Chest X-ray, AP view. Patient: 21 years old, sex M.
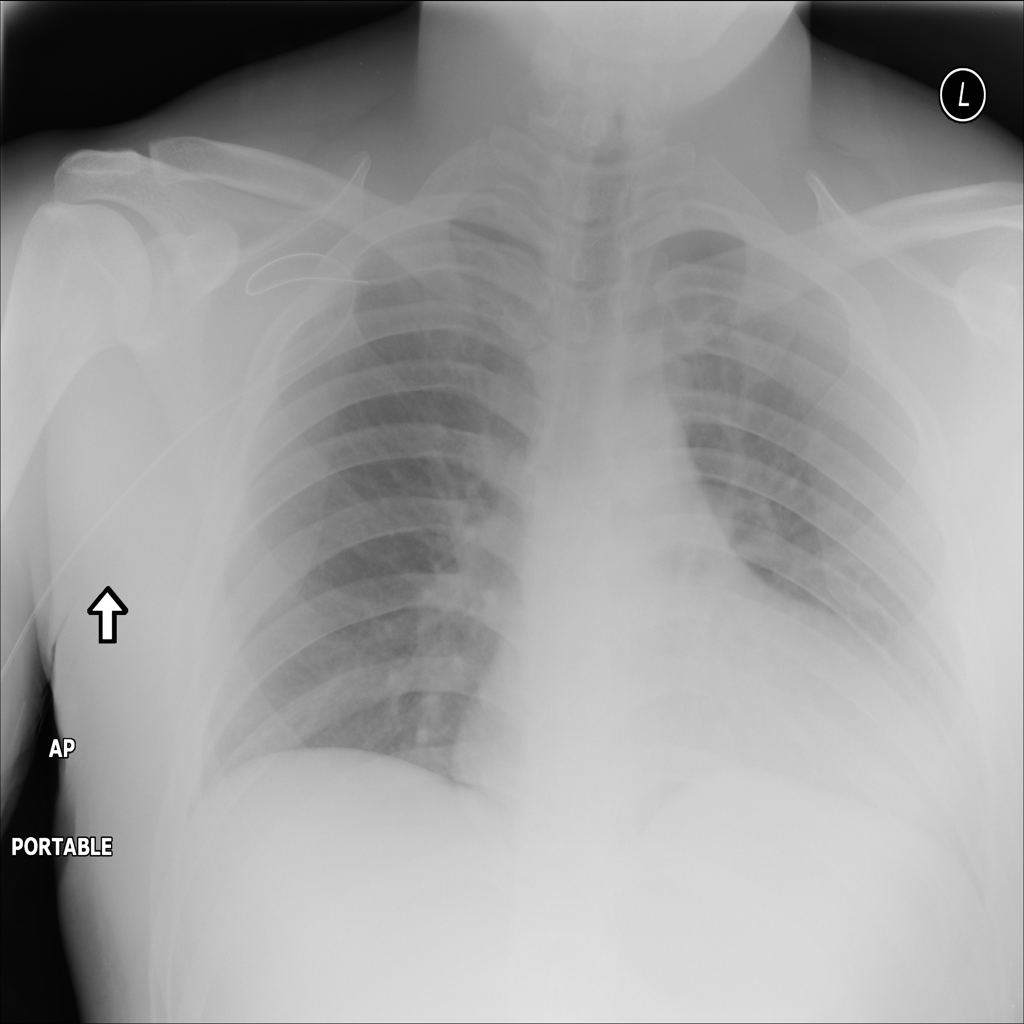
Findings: No Finding